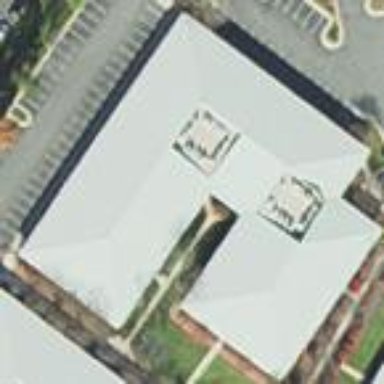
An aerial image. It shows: Educational institution office building.